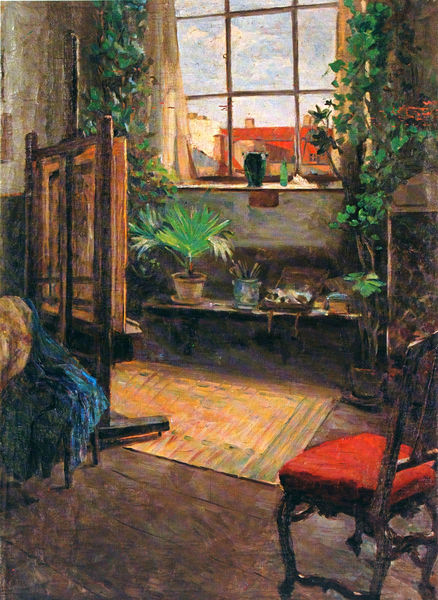
Titel: Atelier des Künstlers
Künstler: Richard Gross
Standort: München
Institution: Privatbesitz
Schlagwörter: blau, blätter, gemälde, himmel, wolken, gelb, grün, blumen, braun, bunt, fenster, glas, hell, holz, hut, kleid, licht, orange, raum, schwarz, stuhl, tisch, zimmer, ausblick, blick, dach, haus, rot, tuch, malerei, teppich, jacke, regal, wand, kleidung, bild, innenraum, vorhang, öl, häuser, gitter, sonne, boden, gewand, interieur, sessel, stoff, decke, innen, pflanze, pflanzen, genre, schornstein, krug, stilleben, stillleben, vase, deutschland, aussicht, blumentopf, topf, farbig, schrank, lehne, parkett, farben, dächer, sprossenfenster, farbe, bank, dielen, schemel, ölgemälde, kissen, polster, holzboden, atelier, maler, paravent, staffelei, um 1900, bett, palme, kelid, blumentöpfe, töpfe, fussboden, fensterkreuz, sprossen, idyll, künstler, leinwand, kiste, pinsel, kasten, efeu, fenstergitter, fensterbank, fensterbrett, kletterpflanze, palmen, balu, freundlich, teppisch, gepolstert, grünpflanzen, schränkchen, malkasten, malutensilien, stafelei, holzfussboden, behälter, matte, koffer, studio, stifte, teppichläufer, atelierszene, dachwohnung, eot, maleratelier, chatten, zimmerpflanzen, klamotten, ateleir, ateilier, bluementopf, blaue jacke, malerzimmer, künstlerzimmer, stuhl teppich, farben pinsel, fensterkreut, franter, malereiuntensilien